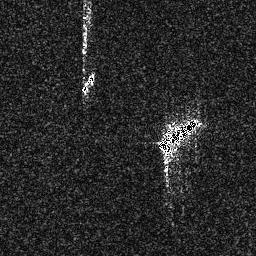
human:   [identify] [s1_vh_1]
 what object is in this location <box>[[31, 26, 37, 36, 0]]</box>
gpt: <ref>1 small ship at the center</ref>

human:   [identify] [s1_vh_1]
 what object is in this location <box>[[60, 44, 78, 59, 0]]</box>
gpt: <ref>1 medium ship at the center</ref>